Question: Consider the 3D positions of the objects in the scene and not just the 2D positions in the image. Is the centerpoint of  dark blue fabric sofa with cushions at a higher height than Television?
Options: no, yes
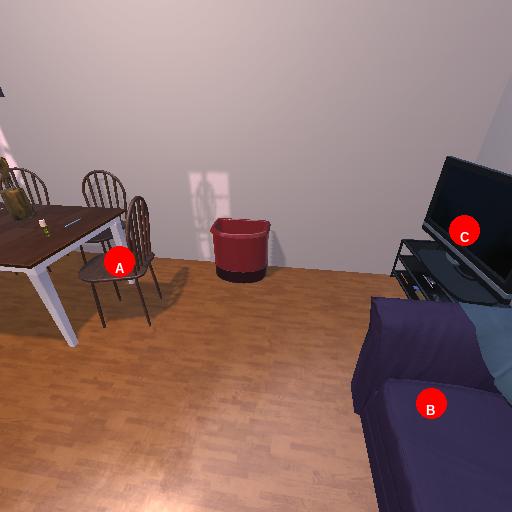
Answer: no